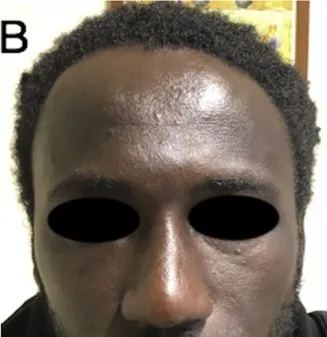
(B) Post-operative image of the successfully treated patient with no right supraorbital swelling.
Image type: medical_photograph (oral_photograph)